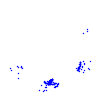
Particle: kaon